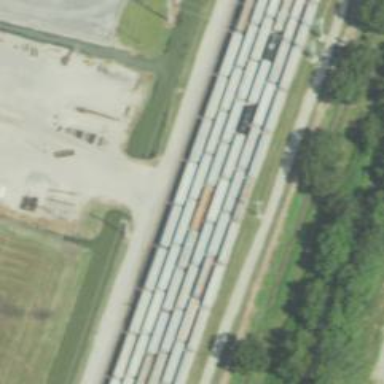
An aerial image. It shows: Railway yard used for servicing trains.